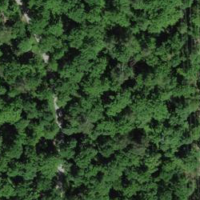
EUNIS habitat code: 53
Species observed at this site:
Corvus corone
Lonicera acuminata
Cyanistes caeruleus
Anas platyrhynchos
Chloris chloris
Dendrocopos major
Streptopelia decaocto
Fringilla coelebs
Passer domesticus
Aegithalos caudatus
Carduelis carduelis
Turdus merula
Columba palumbus
Phylloscopus collybita
Parus major
Erithacus rubecula
Mergus merganser
Milvus milvus
Pica pica
Phoenicurus ochruros
Regulus regulus
Motacilla alba
Periparus ater